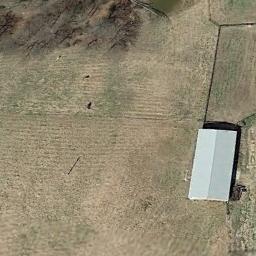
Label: sparse_residential